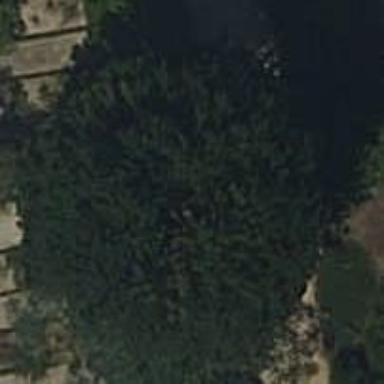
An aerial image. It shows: Natural monument tree with broadleaved deciduous leaves.